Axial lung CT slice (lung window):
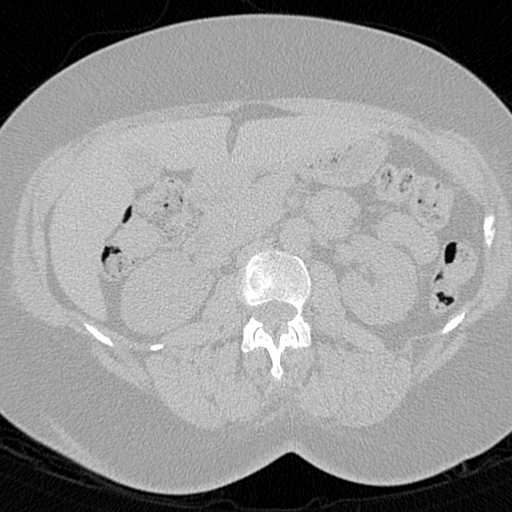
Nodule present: no